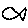
Label: fish